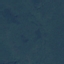
Land use / land cover class: Forest